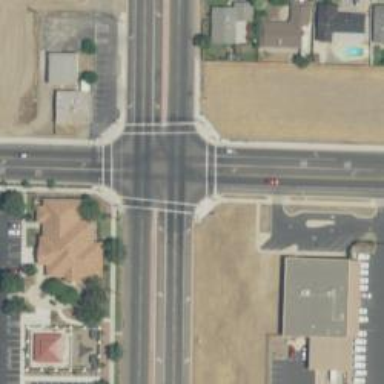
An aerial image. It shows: Crossing on the road with line markings.